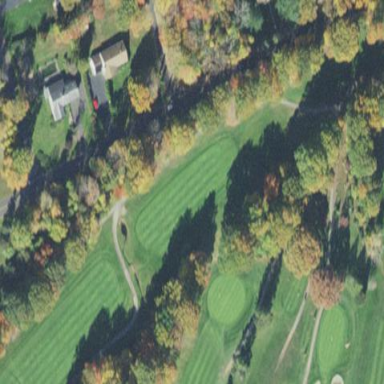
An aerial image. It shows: Grassy area designated as golf fairway.